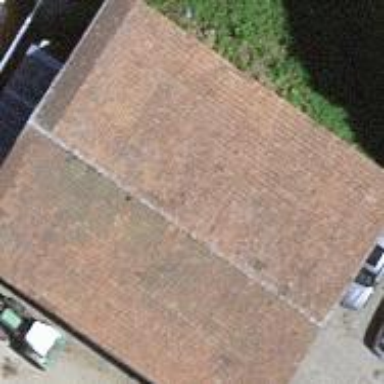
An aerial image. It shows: Barn.